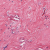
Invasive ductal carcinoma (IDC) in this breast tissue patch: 0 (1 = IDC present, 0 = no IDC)